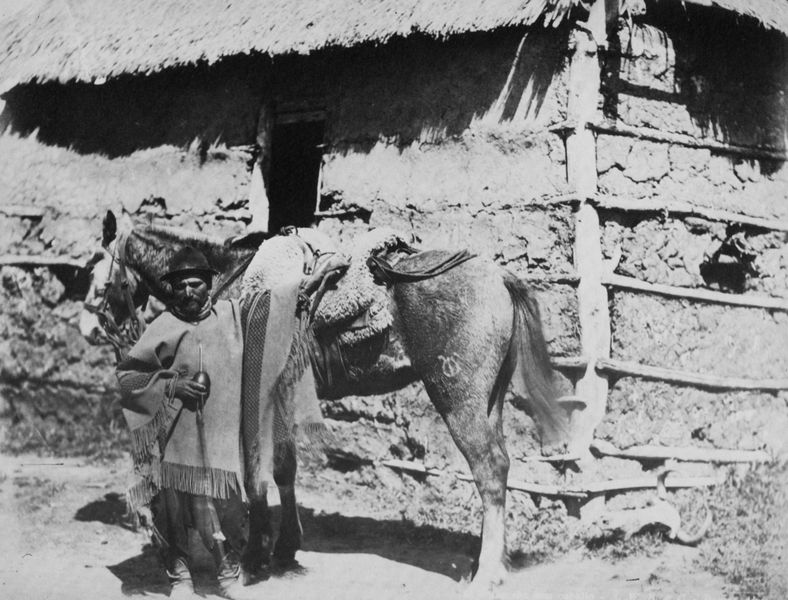
Titel: Gaucho mit seinem Pferd
Künstler: Samuel Boote
Standort: New York (New York)
Institution: Privatsammlung
Schlagwörter: hand, mann, schatten, umhang, weiß, sand, fenster, grau, hell, holz, hut, licht, schwarz, stroh, blick, dach, haus, tier, weg, hose, architektur, halten, kleidung, mensch, stehen, stein, steine, weide, hütte, sonne, boden, fransen, mantel, pose, stoff, decke, ohren, esel, pferd, hufe, sattel, schweif, zaumzeug, zügel, spanien, schuhe, lehm, trocken, gebirge, risse, mauer, tag, amerika, bauer, pfosten, foto, fotografie, photographie, gefäß, strohdach, pfahl, mauerwerk, loch, schwarzweiß, volk, helm, posieren, maultier, muli, photo, reise, fachwerk, maulesel, aufnahme, kolonie, taub, hochland, fesnter, lehmhütte, mann mit hut, wegs, kolonial, handge, ste, mate, trasse, inka, maya, südamerika, indogen, poncho, strohhütte, riet, photopraphie, lehmbau, peru, eingeborener, erdes, argentinien, brandzeichen, brandmal, fachwewrk, indogene völker, matetee, gestränk